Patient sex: M
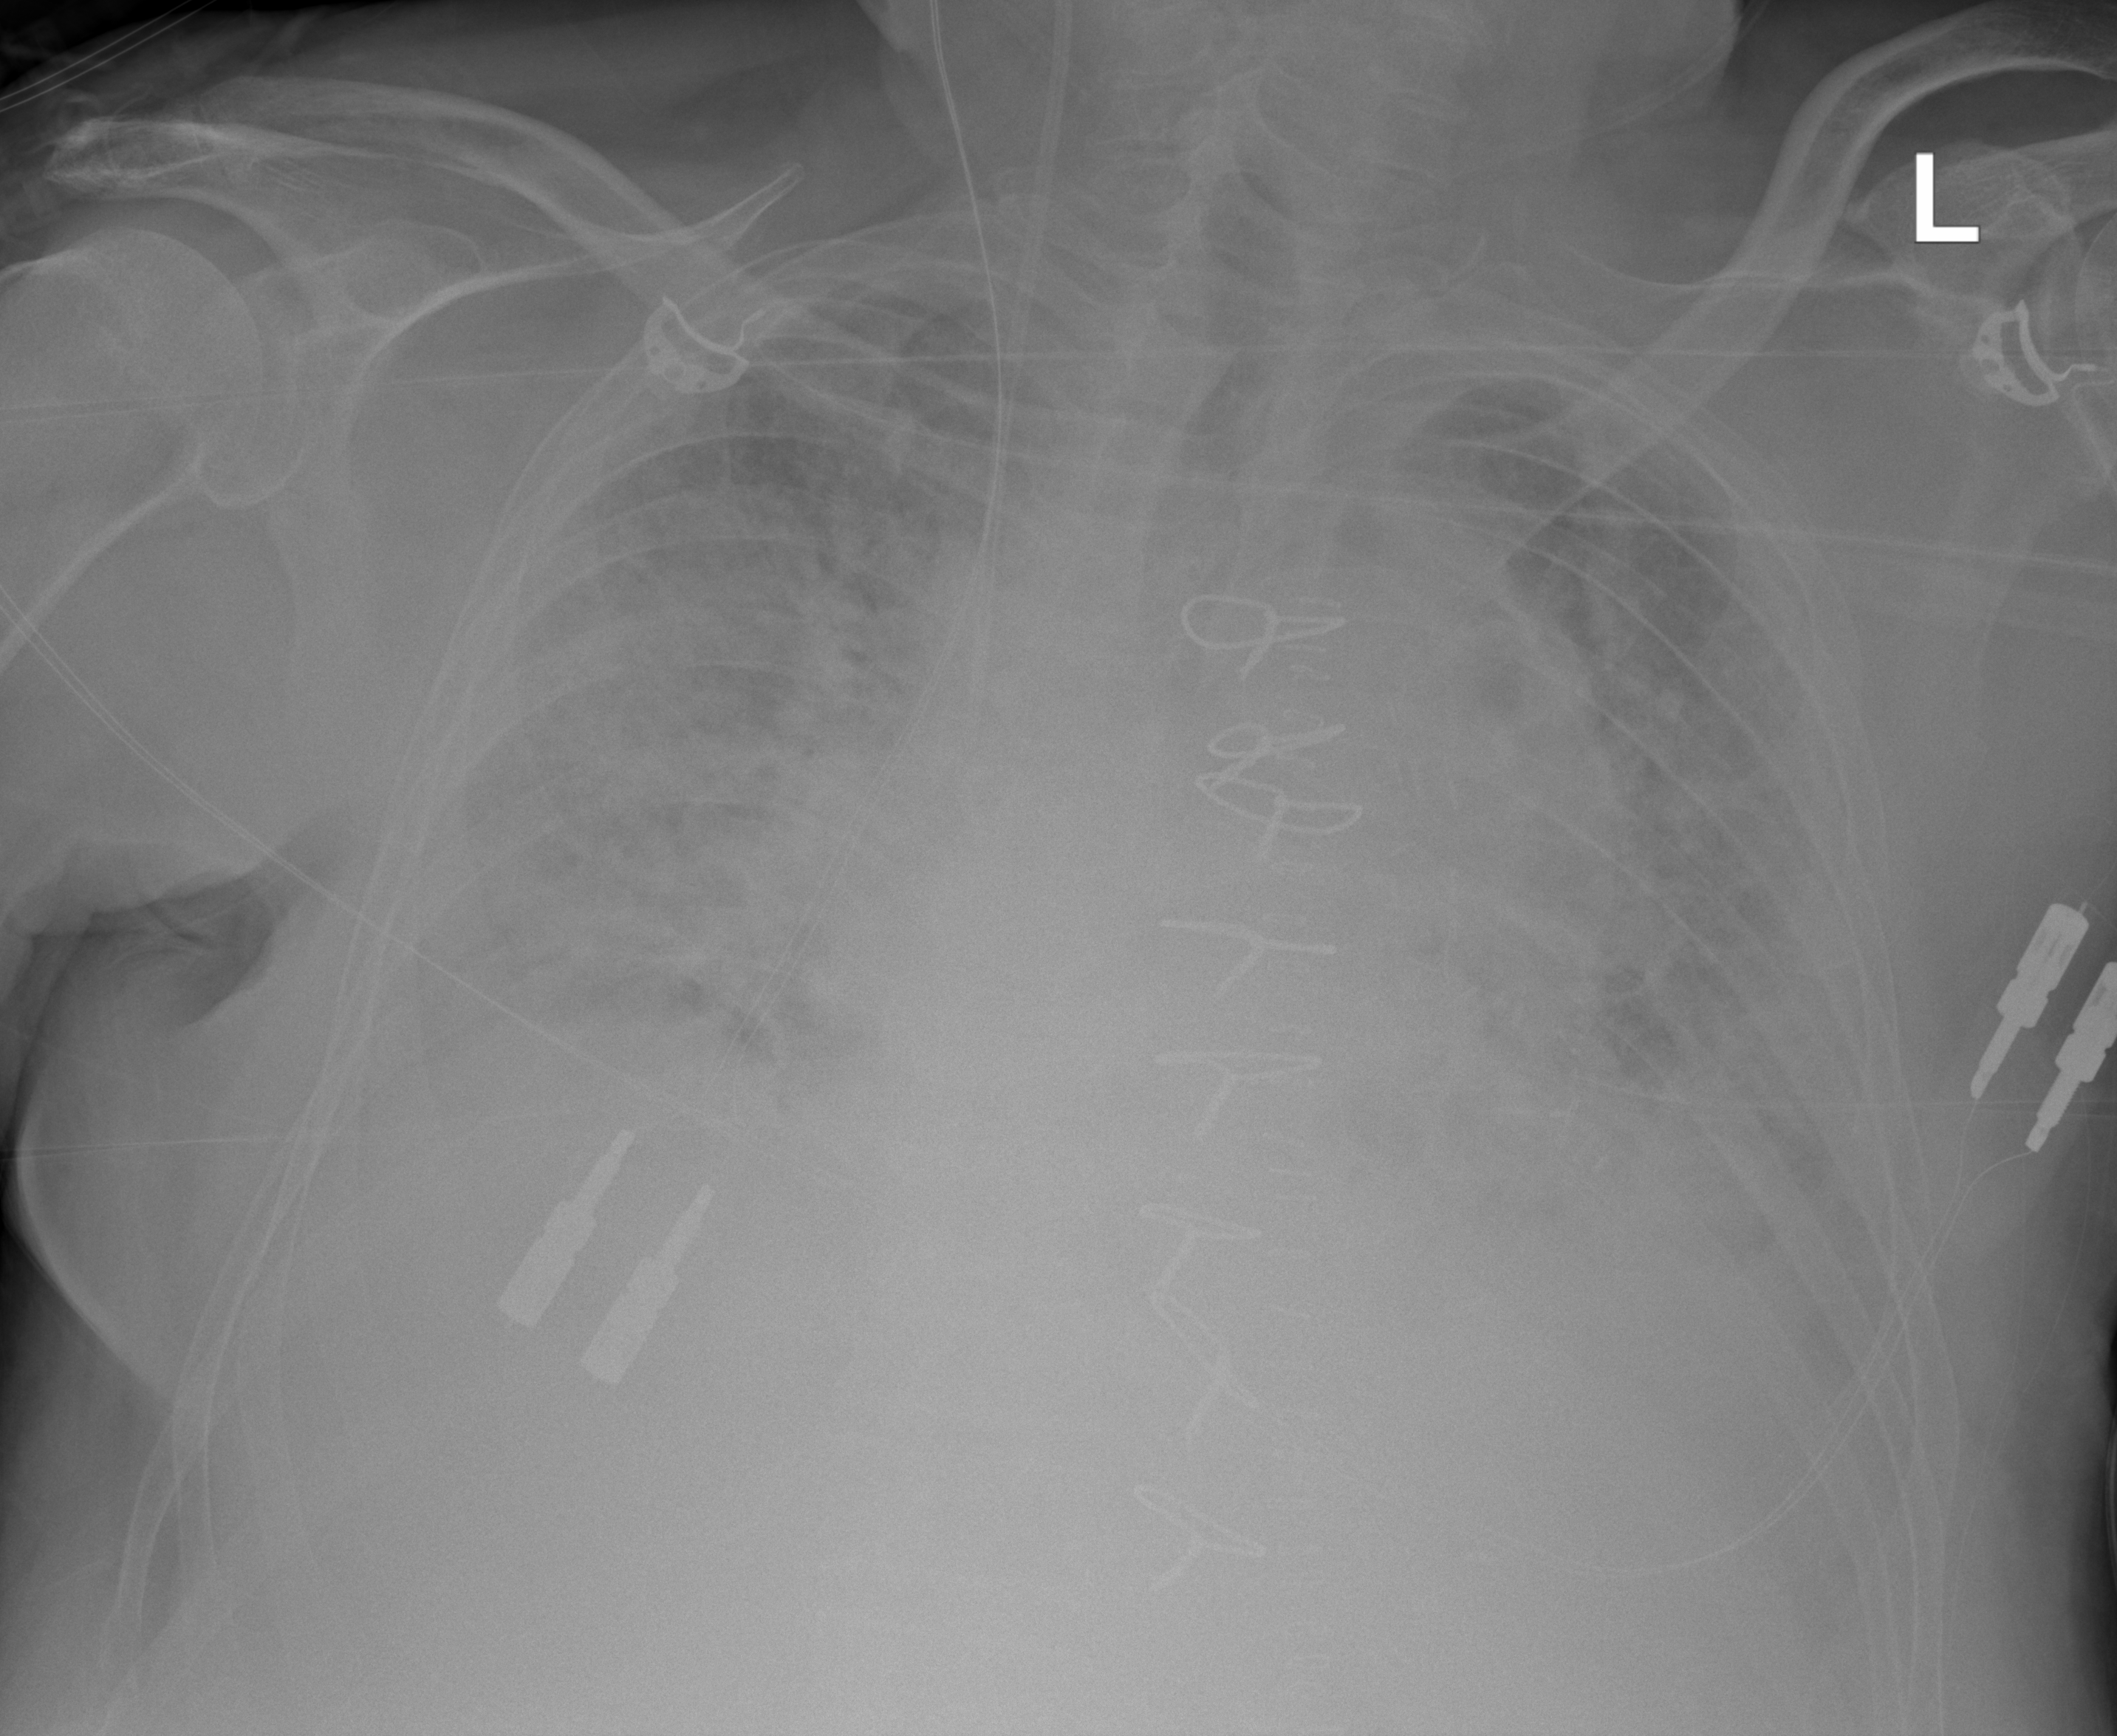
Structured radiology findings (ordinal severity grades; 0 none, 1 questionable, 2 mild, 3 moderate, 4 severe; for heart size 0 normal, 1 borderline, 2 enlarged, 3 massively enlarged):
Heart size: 2
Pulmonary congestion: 2
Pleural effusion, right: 2
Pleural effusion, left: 2
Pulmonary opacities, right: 2
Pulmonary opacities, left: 2
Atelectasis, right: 2
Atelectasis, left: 2